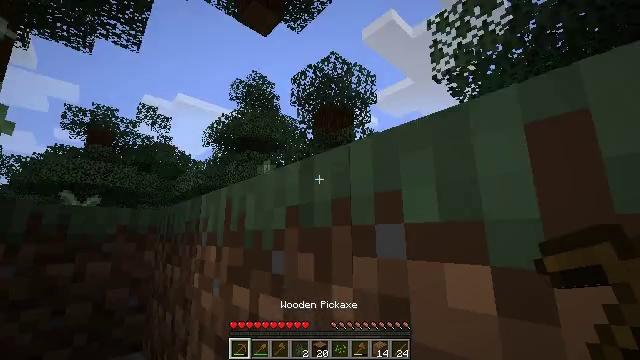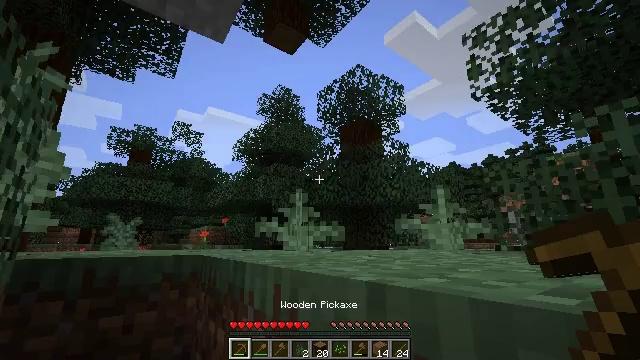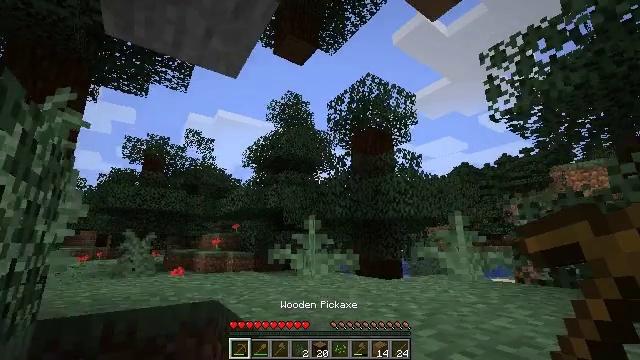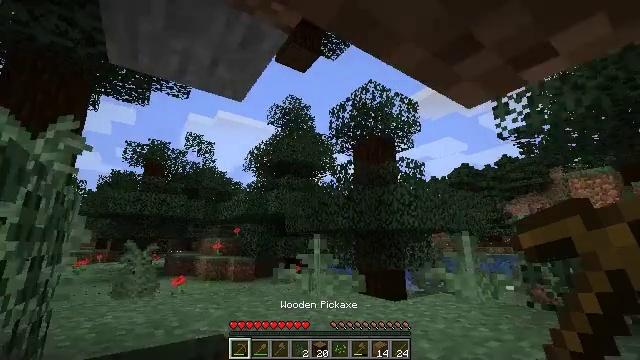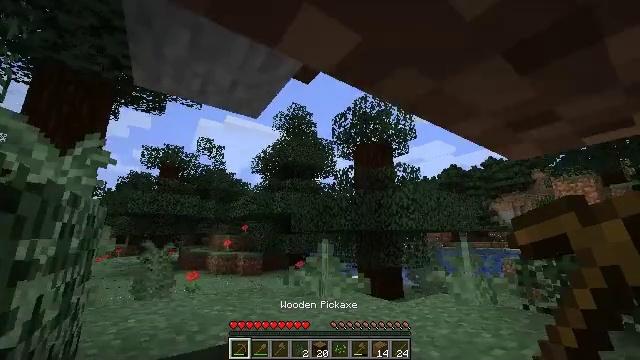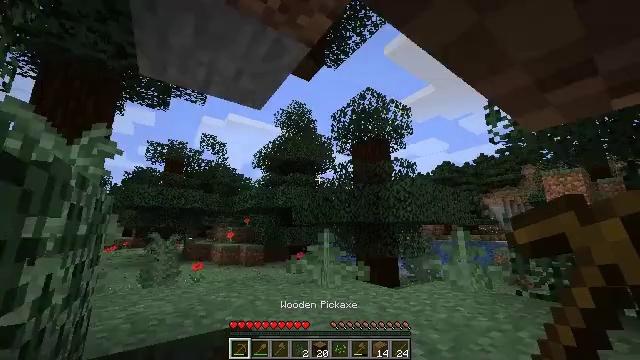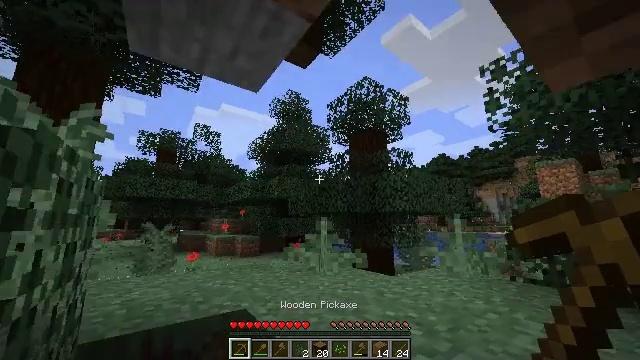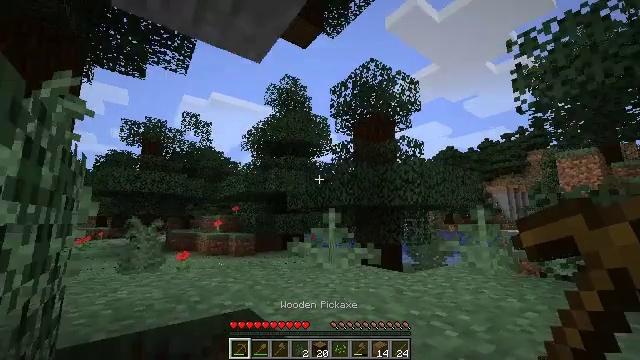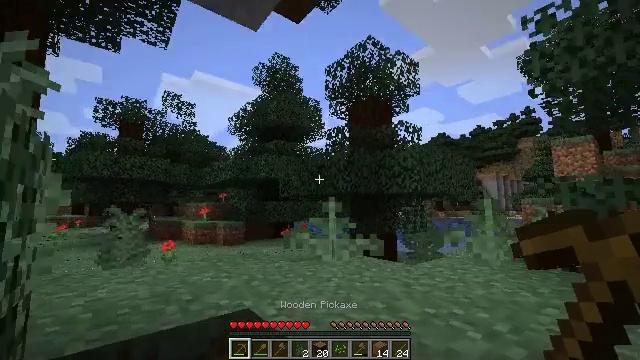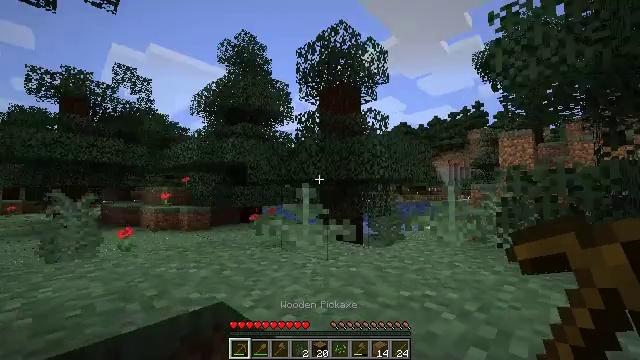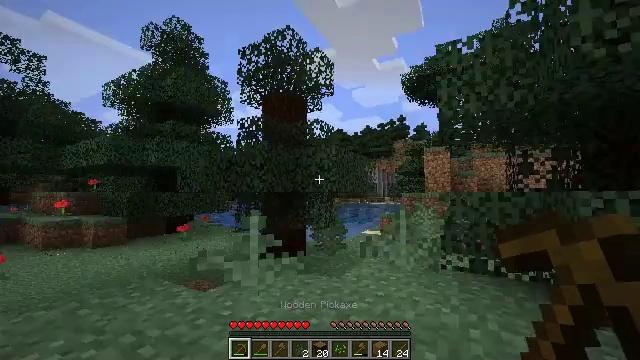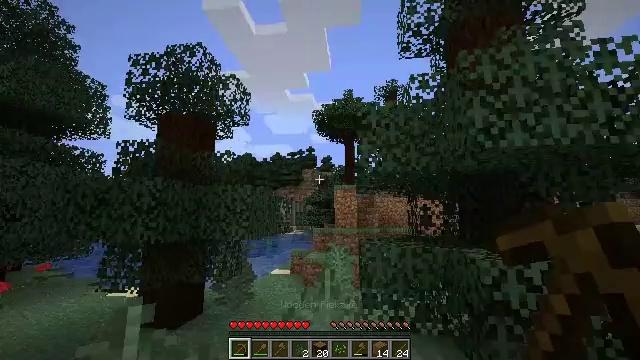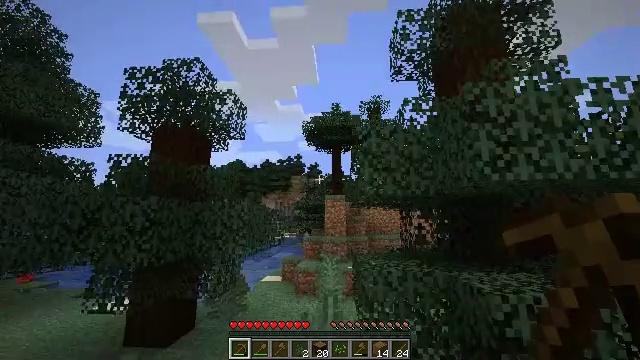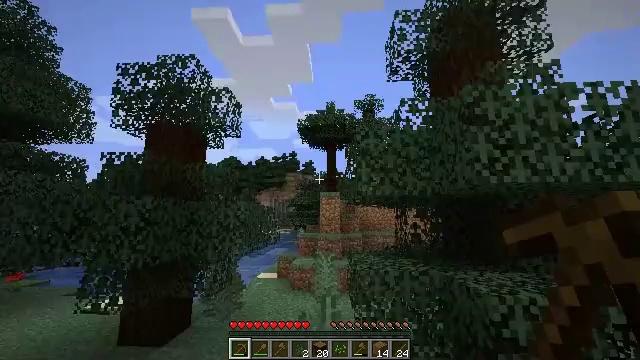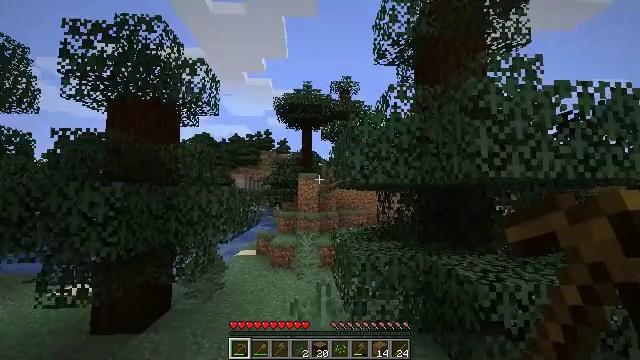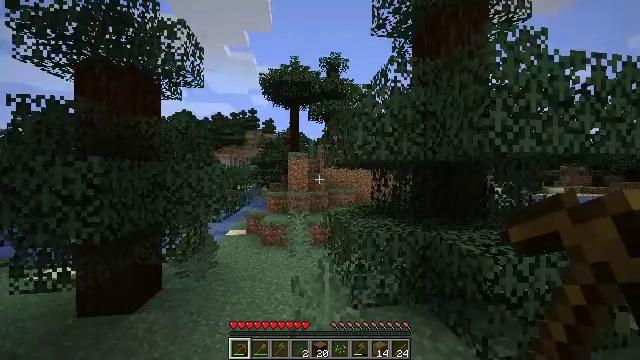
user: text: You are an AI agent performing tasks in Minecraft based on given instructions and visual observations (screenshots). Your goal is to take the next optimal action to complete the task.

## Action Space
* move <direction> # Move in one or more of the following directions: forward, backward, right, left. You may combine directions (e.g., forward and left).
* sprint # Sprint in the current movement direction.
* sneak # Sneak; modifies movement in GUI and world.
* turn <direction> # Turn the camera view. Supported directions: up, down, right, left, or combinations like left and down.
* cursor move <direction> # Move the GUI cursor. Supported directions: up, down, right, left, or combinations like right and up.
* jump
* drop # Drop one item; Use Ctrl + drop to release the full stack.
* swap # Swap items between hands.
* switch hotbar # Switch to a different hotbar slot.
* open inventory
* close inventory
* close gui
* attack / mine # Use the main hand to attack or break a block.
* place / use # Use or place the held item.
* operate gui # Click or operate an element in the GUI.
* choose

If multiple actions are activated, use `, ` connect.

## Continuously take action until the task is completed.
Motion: motion action
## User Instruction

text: Chop down the spruce log.
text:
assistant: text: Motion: move forward and move left, sprint, turn left and up, jump
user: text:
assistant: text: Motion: move forward and move left, sprint, turn left, jump
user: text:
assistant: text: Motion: move forward and move left, sprint, jump
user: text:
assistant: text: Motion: move forward and move left, sprint
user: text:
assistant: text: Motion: move forward and move left, sprint, turn down
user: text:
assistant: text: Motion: move forward and move left, sprint, turn right and down
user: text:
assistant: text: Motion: move forward and move left, sprint, turn down
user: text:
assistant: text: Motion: move forward and move left, sprint, turn right and down
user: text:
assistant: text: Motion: move forward and move left, sprint, turn right and down
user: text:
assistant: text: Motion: move forward and move left, sprint, turn right, jump
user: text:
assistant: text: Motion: move forward and move left, sprint, turn right and up, jump
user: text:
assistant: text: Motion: move forward and move left, sprint, turn right and up, jump
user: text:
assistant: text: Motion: move forward, sprint, turn right, jump
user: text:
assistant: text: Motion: move forward, sprint, turn right and down
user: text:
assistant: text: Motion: move forward, sprint, turn right and down
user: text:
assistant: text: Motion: move forward, sprint, turn down
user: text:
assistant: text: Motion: move forward, sprint
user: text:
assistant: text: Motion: move forward, sprint, turn right and down
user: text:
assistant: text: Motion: move forward, sprint, turn right and down
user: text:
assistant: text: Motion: move forward, sprint, turn right and down
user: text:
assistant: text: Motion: move forward, sprint, turn right and up
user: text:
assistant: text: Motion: move forward, sprint, turn right and down
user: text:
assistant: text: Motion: move forward and move right, sprint, turn right
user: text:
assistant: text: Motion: move forward and move right, sprint
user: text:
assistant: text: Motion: move forward and move right, sprint
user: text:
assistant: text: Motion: move forward, sprint, turn left
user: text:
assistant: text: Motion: move forward and move left, sprint, turn left and up, jump
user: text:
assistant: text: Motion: move forward and move left, sprint, turn left, jump
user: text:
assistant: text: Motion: move forward and move left, sprint, jump
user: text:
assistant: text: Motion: move forward and move left, sprint